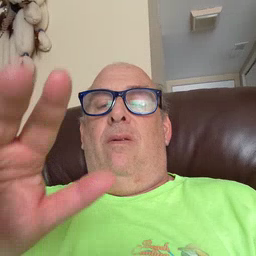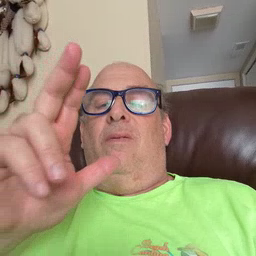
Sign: hen